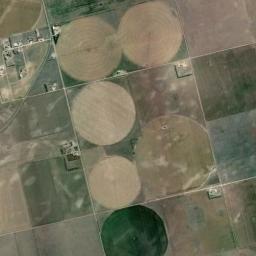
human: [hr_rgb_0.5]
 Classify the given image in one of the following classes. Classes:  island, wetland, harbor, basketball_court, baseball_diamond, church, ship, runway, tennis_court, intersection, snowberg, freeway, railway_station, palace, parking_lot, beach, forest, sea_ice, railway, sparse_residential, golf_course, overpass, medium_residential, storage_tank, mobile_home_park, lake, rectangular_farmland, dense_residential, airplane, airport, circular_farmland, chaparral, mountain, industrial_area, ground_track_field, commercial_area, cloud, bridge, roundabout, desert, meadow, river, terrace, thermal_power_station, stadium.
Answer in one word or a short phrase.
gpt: circular_farmland